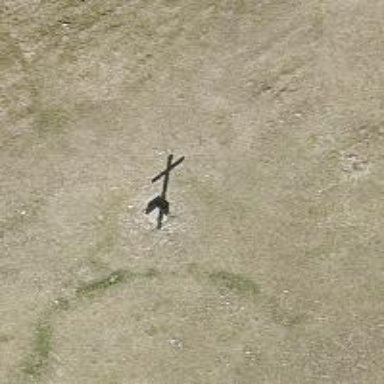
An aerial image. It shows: Historic wayside cross.